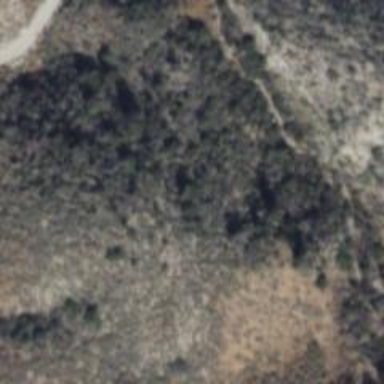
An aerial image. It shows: Evergreen needle-leaved woodland.